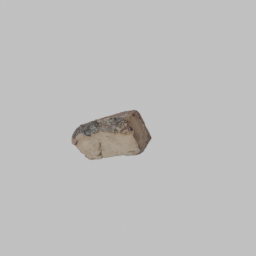
Label: architecture